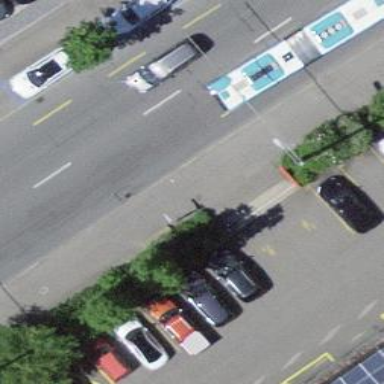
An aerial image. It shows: Bus stop with platform for public transport.